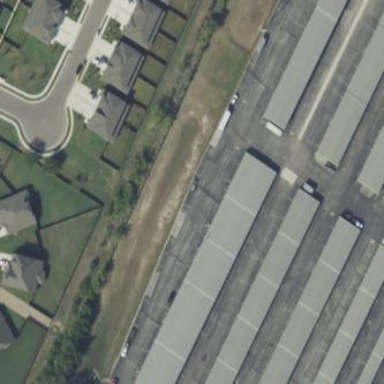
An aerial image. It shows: Storage rental shop located in building.